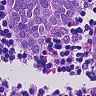
Metastatic tissue present: yes